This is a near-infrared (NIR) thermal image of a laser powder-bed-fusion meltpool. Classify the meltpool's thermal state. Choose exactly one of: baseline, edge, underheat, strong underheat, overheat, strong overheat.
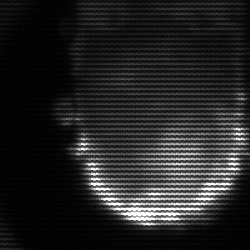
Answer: baseline